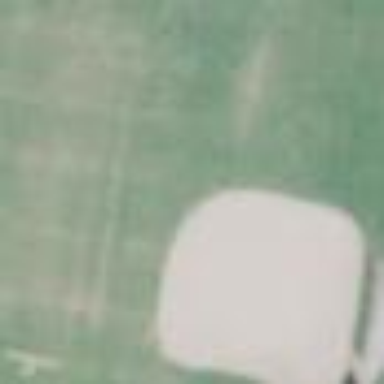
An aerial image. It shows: Baseball pitch for leisure land activities.